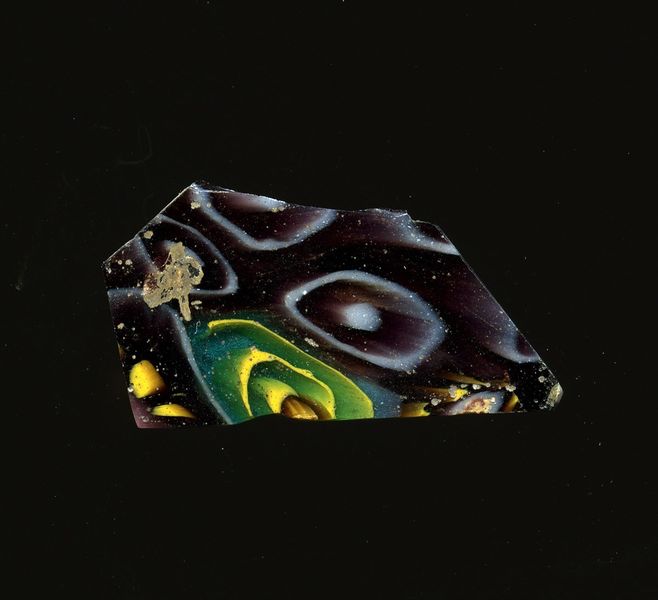
Titel: Fragment eines Gefäßes
Standort: Hamburg
Institution: Museum für Kunst und Gewerbe Hamburg
Schlagwörter: glas, antike, technik, kaiserzeit, aufbewahrung, blumenornamente, gefäß, behälter, frühe kaiserzeit, prinzipat, römische, millefiori, mittlere, späte